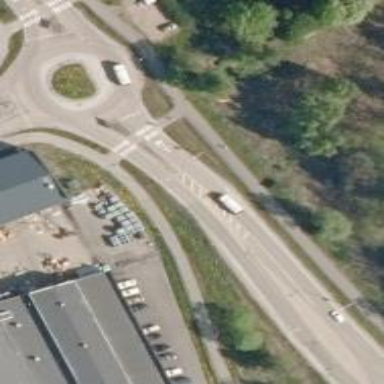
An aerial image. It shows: Secondary road with asphalt surface.